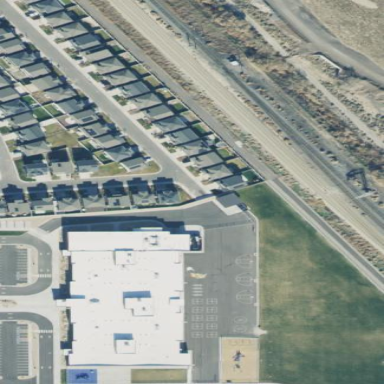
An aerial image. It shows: School.